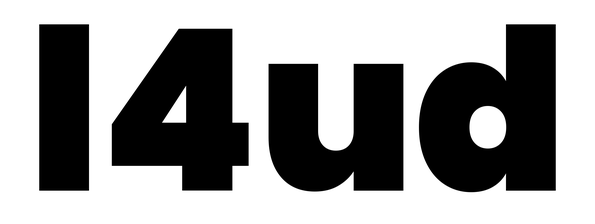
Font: Poppins-Black